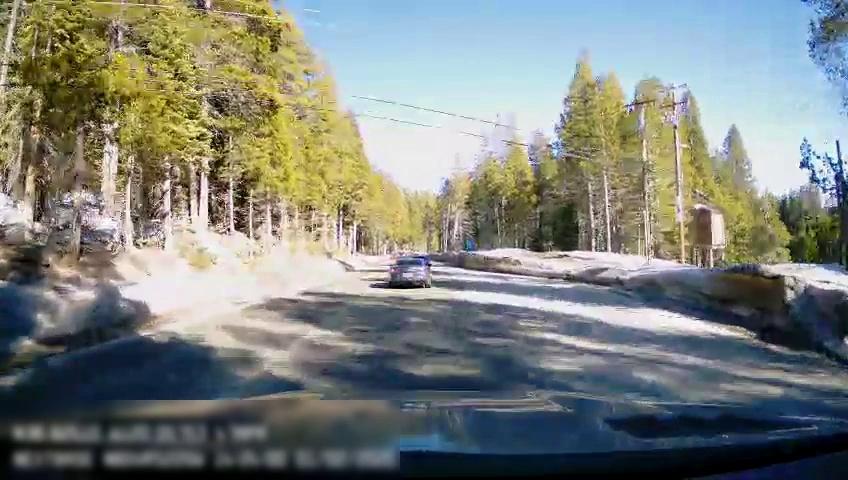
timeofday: Day
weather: Snowy
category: Drivable Space
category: Vehicles | Car
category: Vehicles | Car